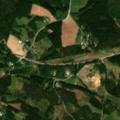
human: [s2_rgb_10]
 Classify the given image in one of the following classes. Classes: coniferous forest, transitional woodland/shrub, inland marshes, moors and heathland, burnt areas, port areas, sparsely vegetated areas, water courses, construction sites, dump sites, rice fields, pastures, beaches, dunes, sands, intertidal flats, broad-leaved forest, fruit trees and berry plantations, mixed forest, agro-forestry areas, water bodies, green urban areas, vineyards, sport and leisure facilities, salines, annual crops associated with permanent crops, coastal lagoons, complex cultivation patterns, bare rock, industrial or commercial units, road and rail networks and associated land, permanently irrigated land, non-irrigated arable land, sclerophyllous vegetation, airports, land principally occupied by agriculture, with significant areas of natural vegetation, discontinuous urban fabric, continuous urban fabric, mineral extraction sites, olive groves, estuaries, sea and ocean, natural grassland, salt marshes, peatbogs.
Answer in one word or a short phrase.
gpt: land principally occupied by agriculture, with significant areas of natural vegetation, coniferous forest, mixed forest